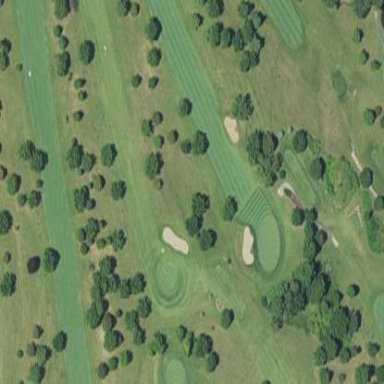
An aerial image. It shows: Golf fairway surrounded by grass.